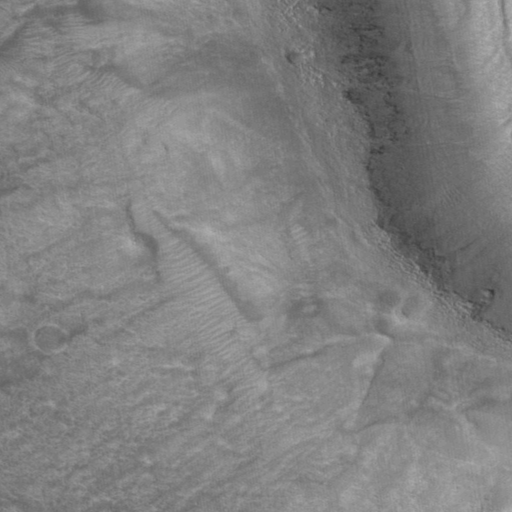
Classes present: Background